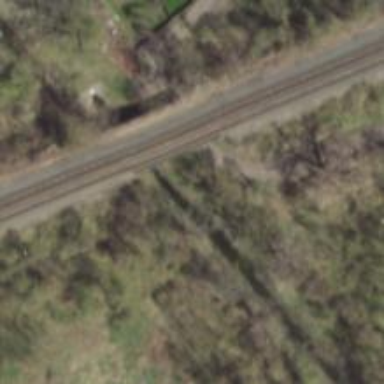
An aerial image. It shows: Railway bridge.